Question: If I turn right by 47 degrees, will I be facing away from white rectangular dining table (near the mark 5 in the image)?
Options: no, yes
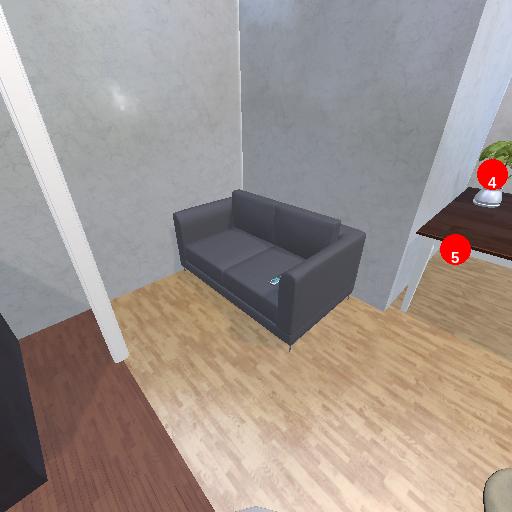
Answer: no